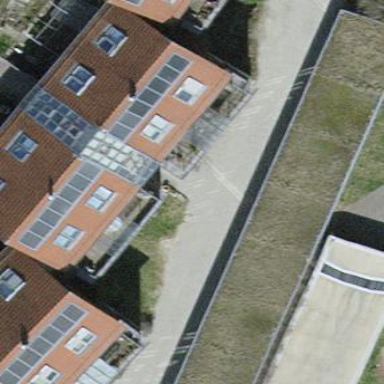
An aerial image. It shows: Carport with flat roof.